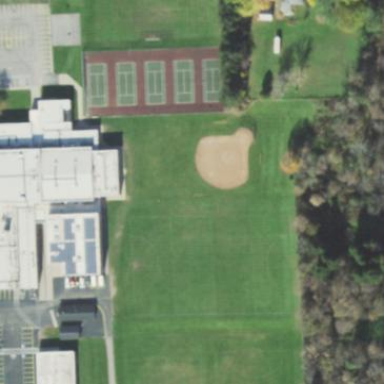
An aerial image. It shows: Baseball pitch for leisure and sports activities.